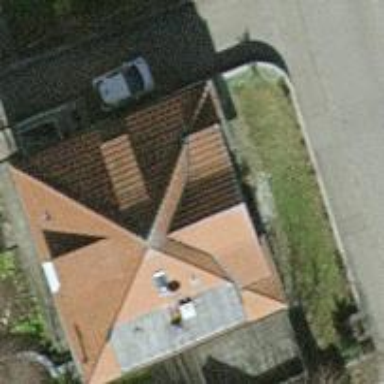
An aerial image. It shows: House with hipped roof.